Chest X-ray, PA view. Patient: 54 years old, sex F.
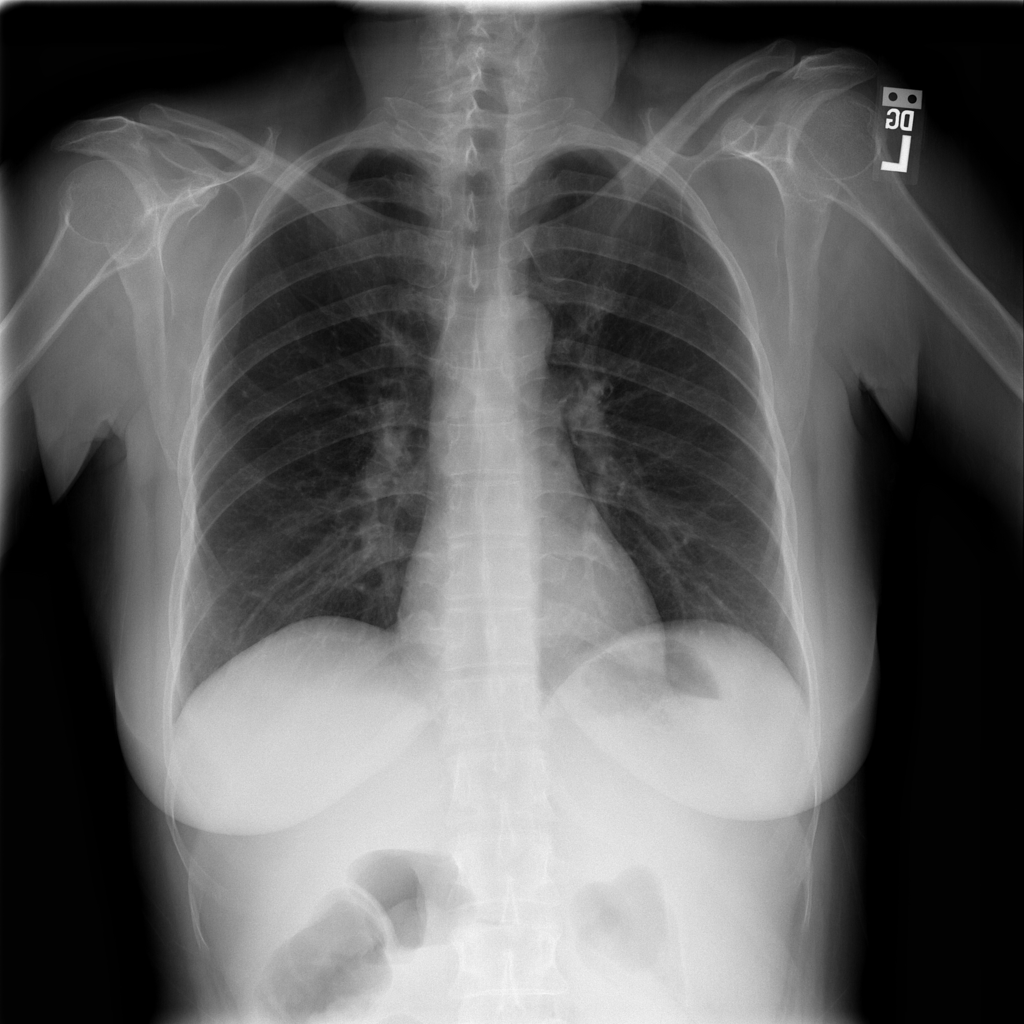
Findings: Nodule